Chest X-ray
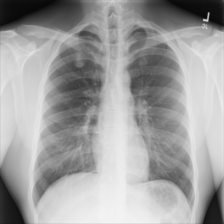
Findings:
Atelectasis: negative
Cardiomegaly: negative
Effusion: negative
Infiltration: negative
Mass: negative
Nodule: negative
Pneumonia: negative
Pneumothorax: negative
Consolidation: negative
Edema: negative
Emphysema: negative
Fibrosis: negative
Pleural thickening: negative
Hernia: negative